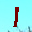
Label: 1